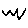
Label: zigzag